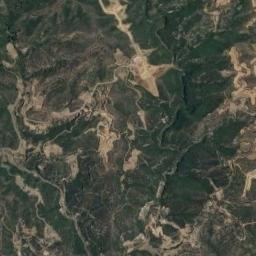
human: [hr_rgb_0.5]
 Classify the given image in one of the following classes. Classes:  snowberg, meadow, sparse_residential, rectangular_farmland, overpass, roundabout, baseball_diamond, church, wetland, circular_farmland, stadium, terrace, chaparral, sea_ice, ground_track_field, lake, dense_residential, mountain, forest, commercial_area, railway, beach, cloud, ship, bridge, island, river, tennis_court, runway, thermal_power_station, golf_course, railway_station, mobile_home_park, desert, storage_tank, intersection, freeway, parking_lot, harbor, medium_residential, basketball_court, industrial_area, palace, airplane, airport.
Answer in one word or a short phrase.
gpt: mountain